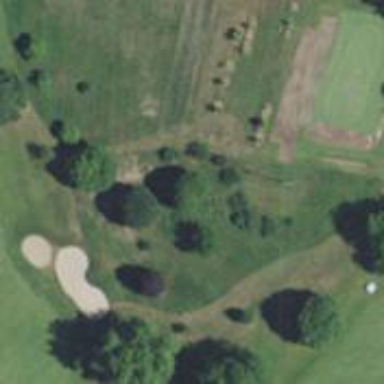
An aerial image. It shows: Rough grass surface in golf course setting.